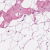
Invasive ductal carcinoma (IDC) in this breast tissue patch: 0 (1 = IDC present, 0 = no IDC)